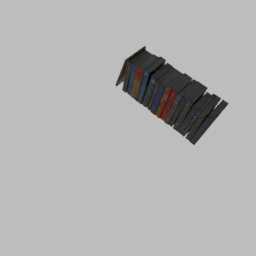
Label: tools